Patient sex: F
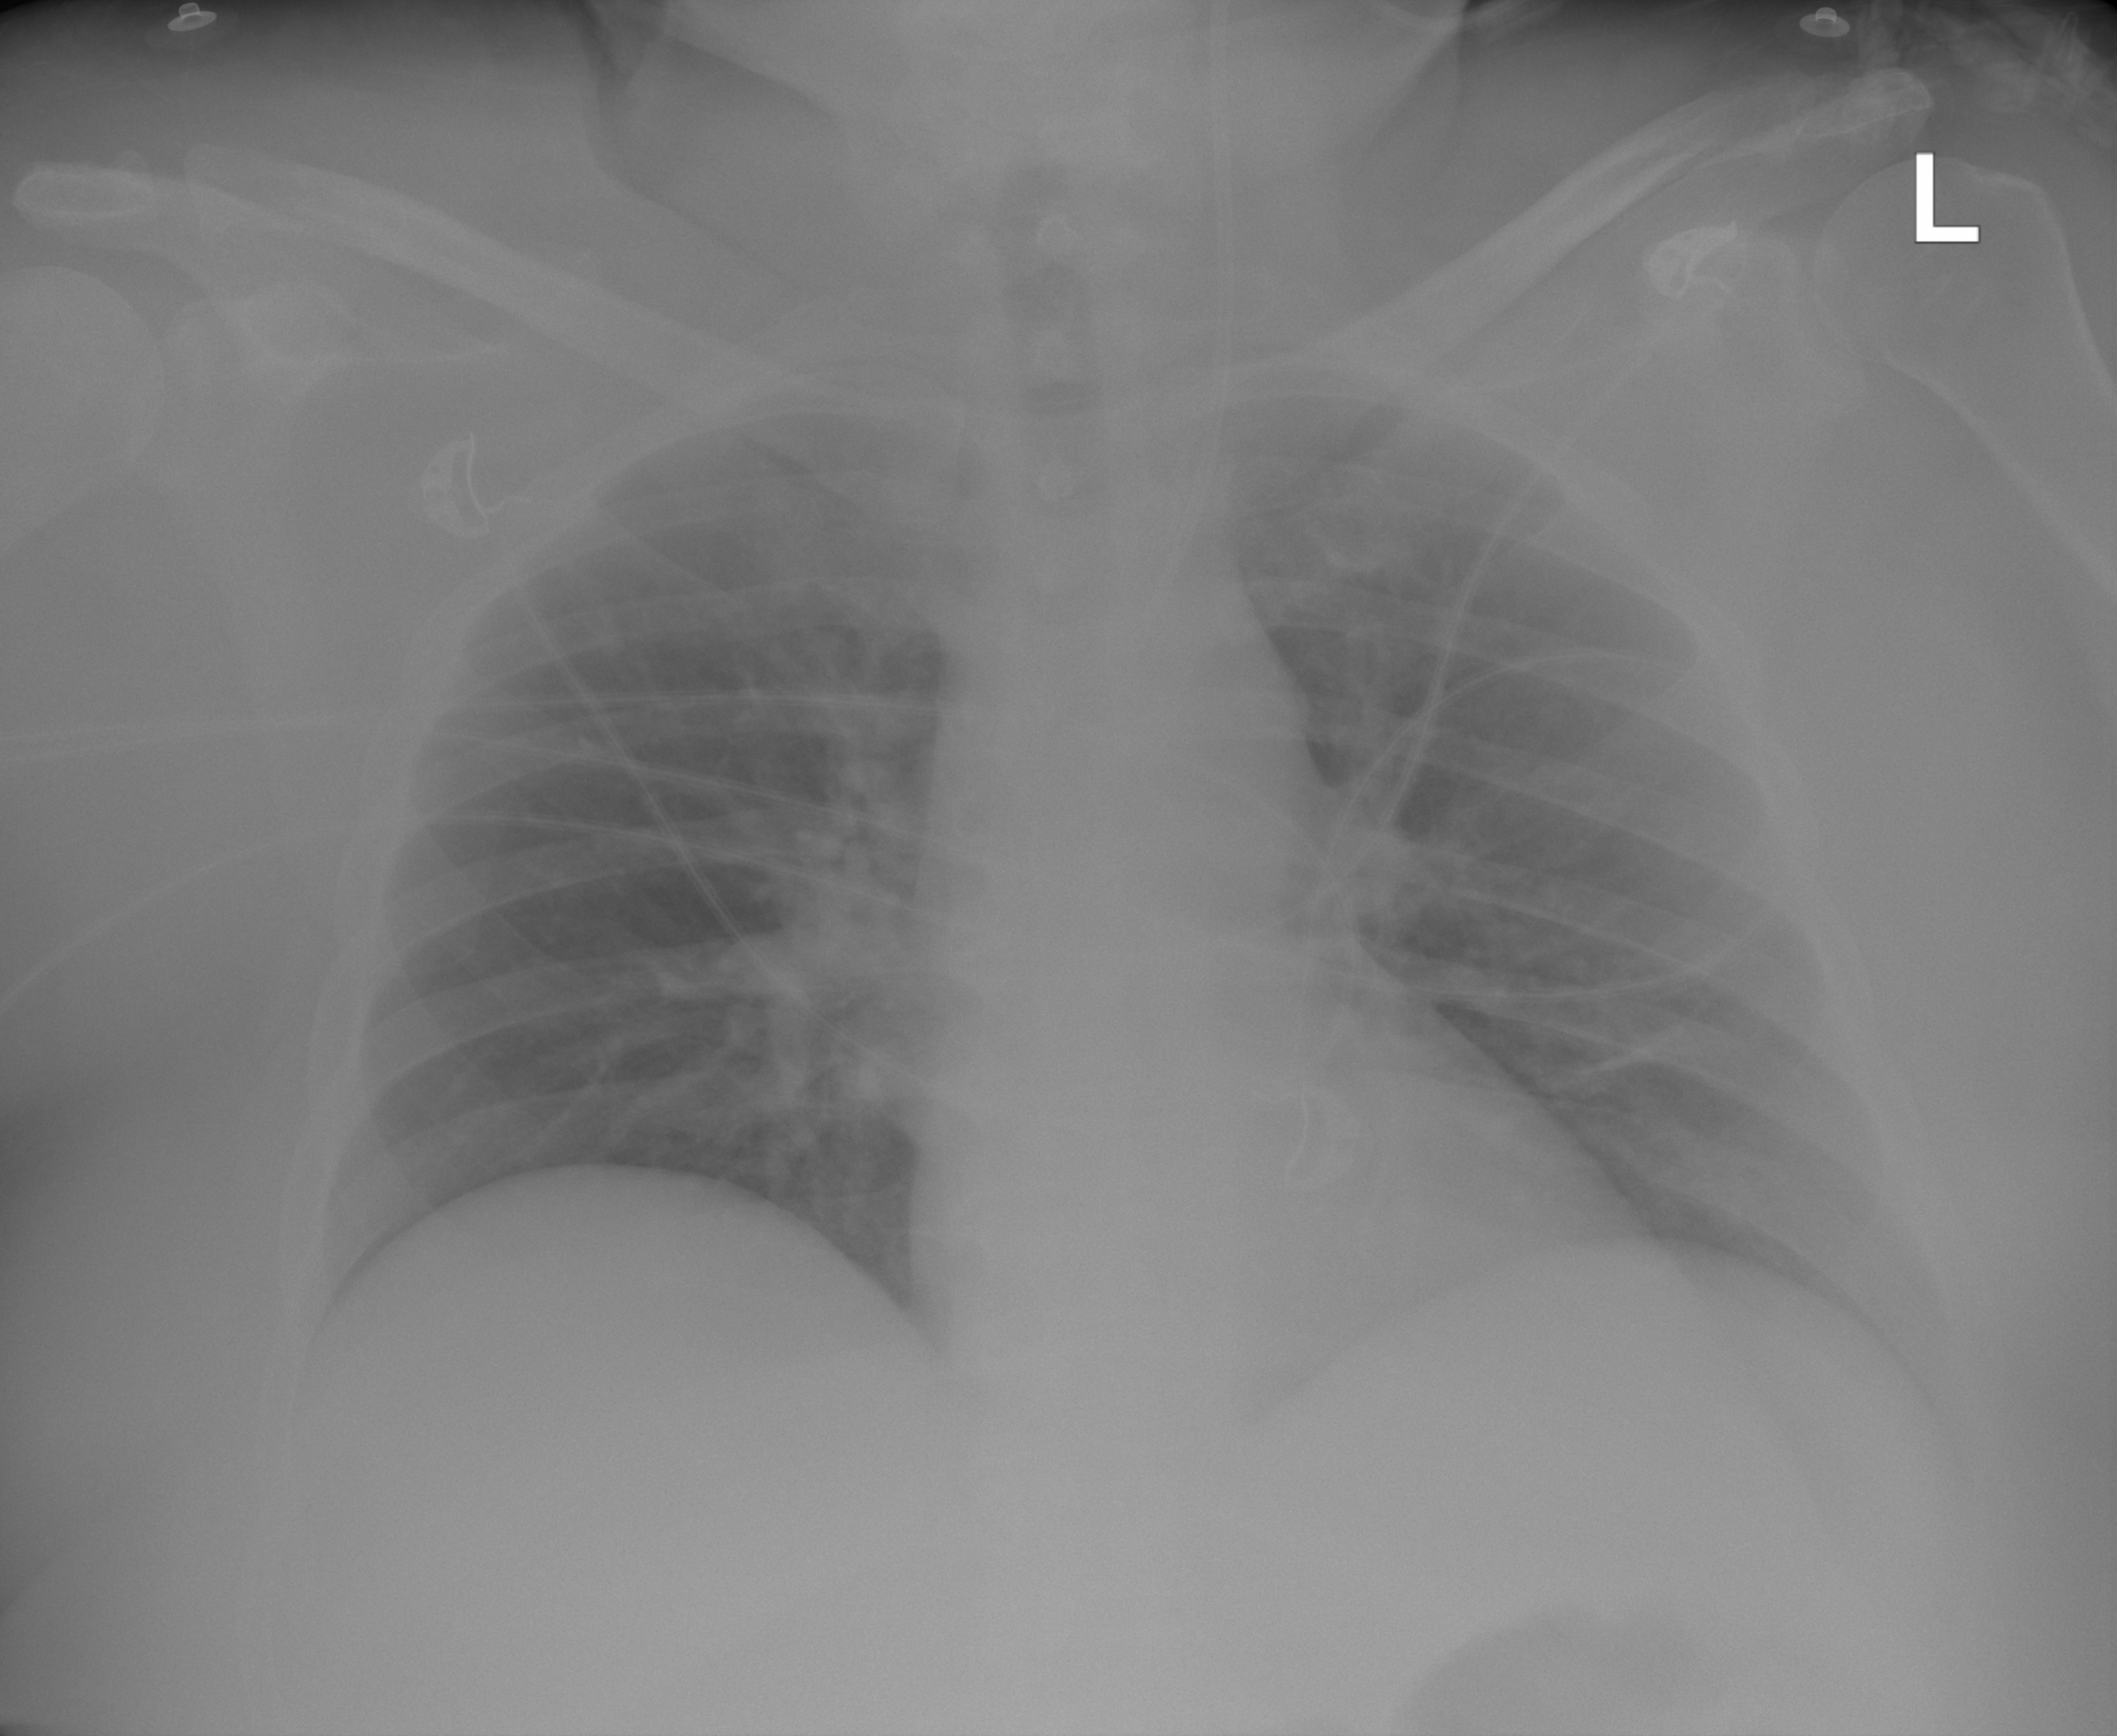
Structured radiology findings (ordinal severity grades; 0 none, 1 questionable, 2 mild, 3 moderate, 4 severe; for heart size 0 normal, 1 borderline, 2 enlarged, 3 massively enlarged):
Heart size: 0
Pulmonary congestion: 0
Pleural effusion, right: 0
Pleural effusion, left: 0
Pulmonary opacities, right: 0
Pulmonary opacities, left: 0
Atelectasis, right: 0
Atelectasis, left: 2